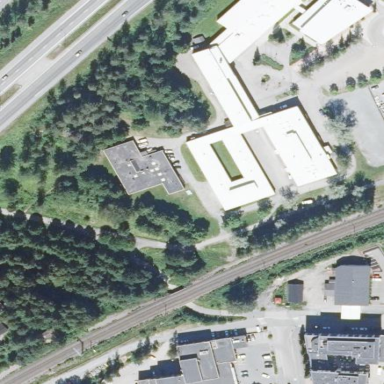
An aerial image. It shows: School.